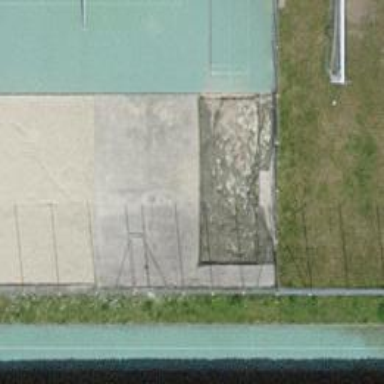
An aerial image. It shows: Sandy pitch designated for beach volleyball.